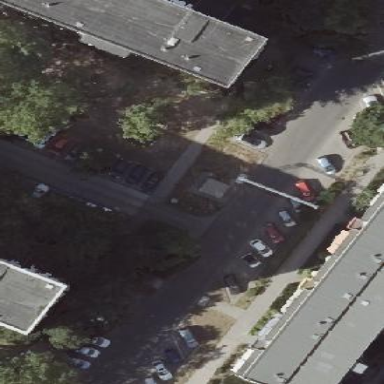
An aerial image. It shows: Diagonal street-side parking available in the area.